Field crop: maize
Growth stage: 2
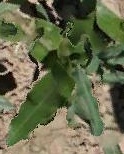
Species: maize